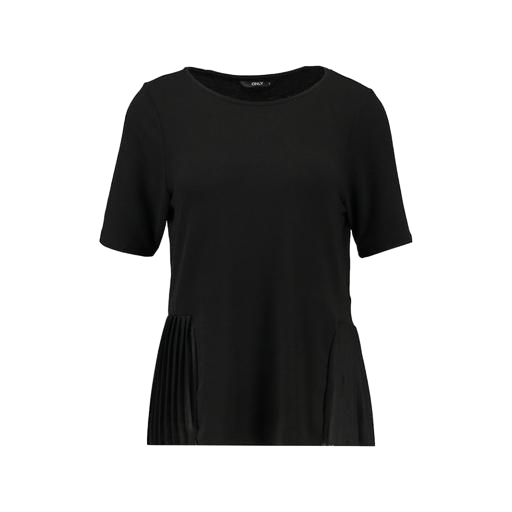
black pleated insert t-shirt, short-sleeve top only macy, panel t-shirt, white background